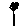
Label: flower